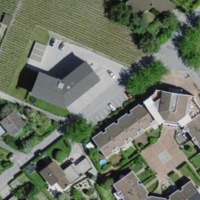
EUNIS habitat code: 54
Species observed at this site:
Lepidium draba